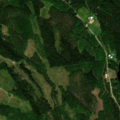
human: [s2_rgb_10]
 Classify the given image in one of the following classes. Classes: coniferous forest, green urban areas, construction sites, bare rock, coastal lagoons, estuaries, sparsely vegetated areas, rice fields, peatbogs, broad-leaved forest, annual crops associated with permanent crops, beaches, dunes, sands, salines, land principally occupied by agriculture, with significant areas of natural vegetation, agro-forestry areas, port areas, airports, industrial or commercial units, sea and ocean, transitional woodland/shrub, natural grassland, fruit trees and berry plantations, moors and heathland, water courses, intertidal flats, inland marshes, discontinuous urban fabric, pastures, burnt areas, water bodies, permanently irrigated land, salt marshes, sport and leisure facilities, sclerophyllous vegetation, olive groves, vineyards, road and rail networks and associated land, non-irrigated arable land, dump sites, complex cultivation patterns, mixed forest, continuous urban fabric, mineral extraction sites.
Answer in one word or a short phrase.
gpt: broad-leaved forest, coniferous forest, mixed forest, transitional woodland/shrub, water bodies